Aerial crown-view tile of a tropical tree (Barro Colorado Island, Panama), acquired 20250818:
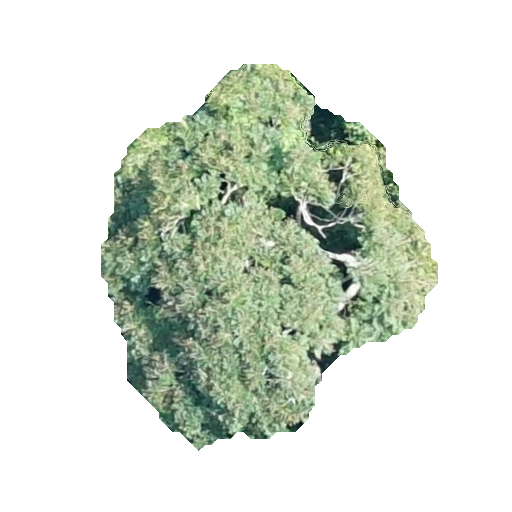
Species: Jacaranda copaia
GBIF accepted scientific name: Jacaranda copaia
Crown area: 123.42 m²